Question: I'm developing a status bar OS X application with Swift 1.2 and storyboards.
My application doesn't have an initial controller because I don't want any windows to be displayed when the app is being launched. But, I need to open a preferences window if the app hasn't been configured. How do I do that properly? Now I'm doing that with 'NSPopover', but that's an ugly solution and doesn't provide a good UX.
Is there a way to open a window, a view controller, if an application doesn't have an entry point, an initial controller? I have a feeling that my architecture might be wrong. Thanks.

'''
import Cocoa
let kPreferences = "preferences"
@NSApplicationMain
class AppDelegate: NSObject, NSApplicationDelegate {
@IBOutlet weak var statusMenu: NSMenu!
let popover = NSPopover()
var statusItem = NSStatusBar.systemStatusBar().statusItemWithLength(-2)
func applicationDidFinishLaunching(aNotification: NSNotification) {
syncronizeExcercises()
// Status menu icon
let button = statusItem.button
button!.image = NSImage(named: "statusIcon")
statusItem.menu = statusMenu
let defaults = NSUserDefaults.standardUserDefaults()
if let prefences = defaults.stringForKey(kPreferences) {
println(prefences)
} else {
let preferencesViewController = NSStoryboard(name: "Main", bundle: nil)?.instantiateControllerWithIdentifier("PreferencesViewController") as! PreferencesViewController
preferencesViewController.notConfigured = true
popover.contentViewController = preferencesViewController
popover.showRelativeToRect(button!.bounds, ofView: button!, preferredEdge: NSMinYEdge)
}
}
'''
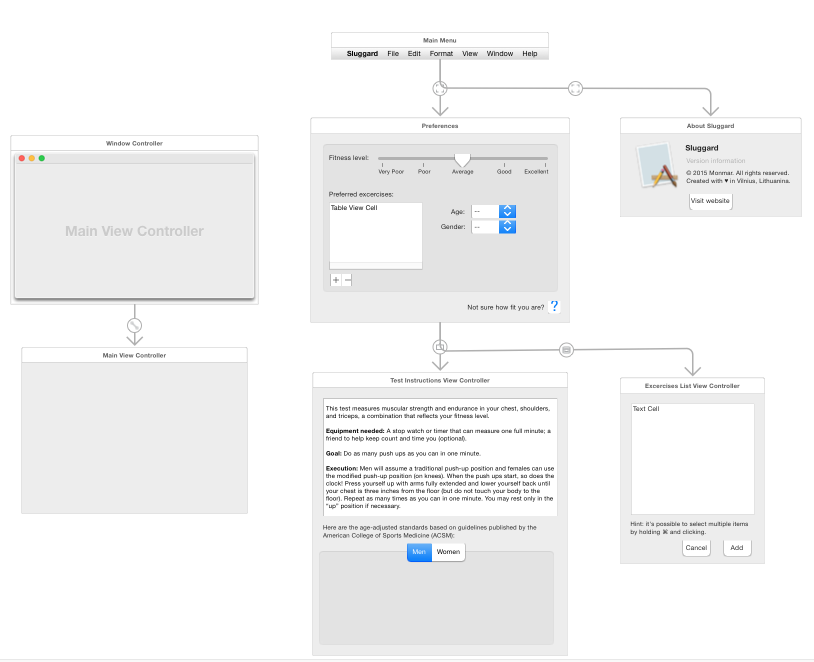
Answer: Okay, I ended up creating an initial view controller and now showing the main window in case the app is configured.

'''
@NSApplicationMain
class AppDelegate: NSObject, NSApplicationDelegate {
@IBOutlet weak var statusMenu: NSMenu!
var window: NSWindow?
let popover = NSPopover()
var statusItem = NSStatusBar.systemStatusBar().statusItemWithLength(-2)
func applicationDidFinishLaunching(aNotification: NSNotification) {
window = NSApplication.sharedApplication().windows.last! as? NSWindow
window!.close()
syncronizeExcercises()
// Status menu icon
let button = statusItem.button
button!.image = NSImage(named: "statusIcon")
statusItem.menu = statusMenu
let defaults = NSUserDefaults.standardUserDefaults()
if let prefences = defaults.stringForKey(kPreferences) {
println(prefences)
} else {
let preferencesViewController = window?.contentViewController as! PreferencesViewController
preferencesViewController.notConfigured = true
window?.makeKeyAndOrderFront(nil)
}
}
'''